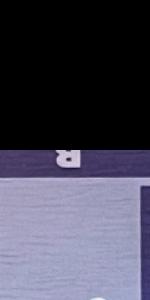
Label: Empty